Question: I'm working on an excel project that would benefit from a dset function or visual basic script. What I envision is a function that is similar to excel's <URL> database function but instead of getting data from a database/table that meets the criteria it will set/insert data into a table at the intersection that meets the criteria. I have a rather large data set so the function needs to be efficient.
My table will have have a structure similar to this:
I'd like to have the ability to do something like:
'''
dset(NetSales,Actual,FY10,Jan,Jan_Fcst_Amt,1000)
'''
where 1000 is the value that I'm setting.
My goal is to have the ability to extract a forecast scenario, input it into a table that then serves as the data source for a pivot table.
Has anyone ever done anything like this. What's the best approach. Any help would be greatly appreciated.
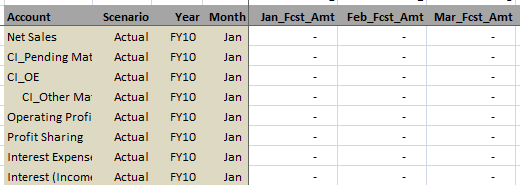
Answer: Here's a possible approach :
Create a hidden column which concatenates the columns which serve to select the row (not forgetting a field separator), e.g. '=A2 & "|" & B2 & "|" & C2 & "|" & D2'
In a VBA function use 'Application.WorksheetFunction.Match()' to find the offset of the concatenation of the row search fields in the composite column.
Then use 'Application.WorksheetFunction.Match()' to find the offset of the column search field.
The you can use 'ActiveSheet.Cells(x,y).Formula=z' to set the cell you require.
This approach maximizes the use of Excel's builtin functions which should be faster than anything you can write in VBA.